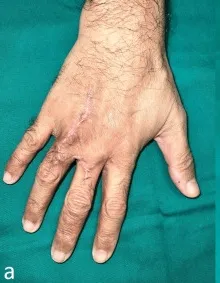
Postoperative appearance: (a) Full finger extension.
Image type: medical_photograph (other_medical_photograph)